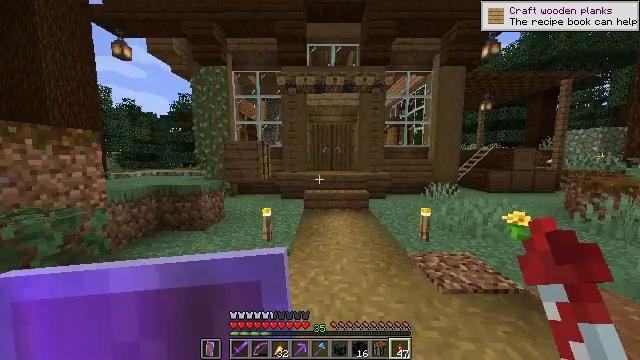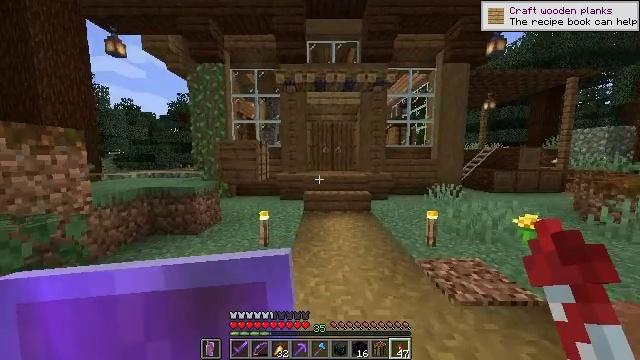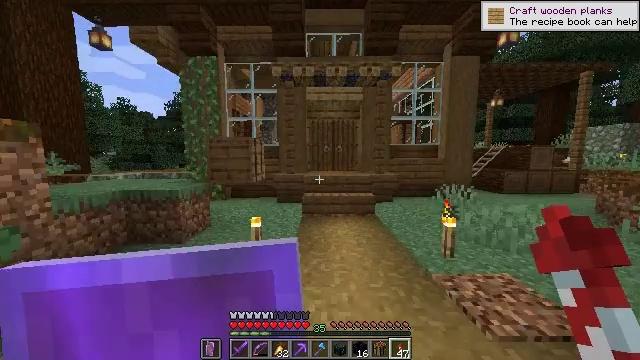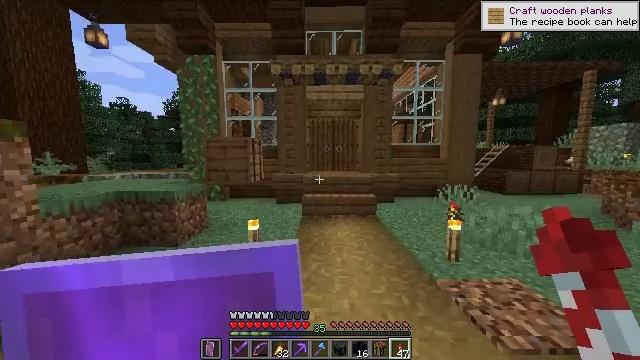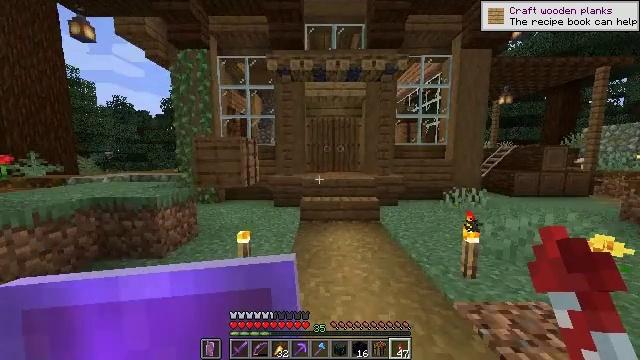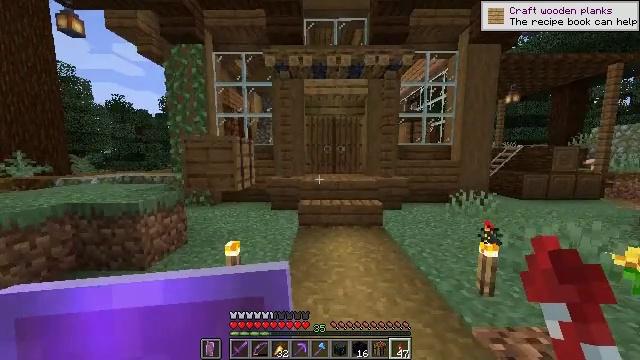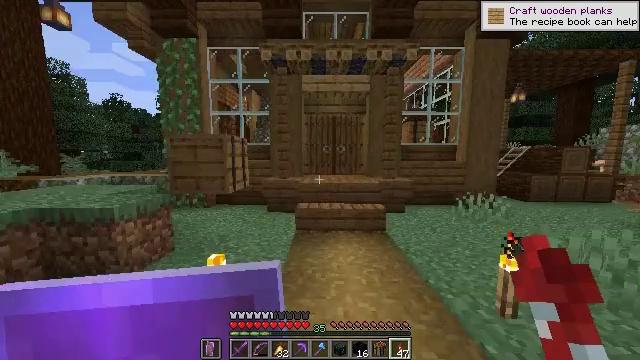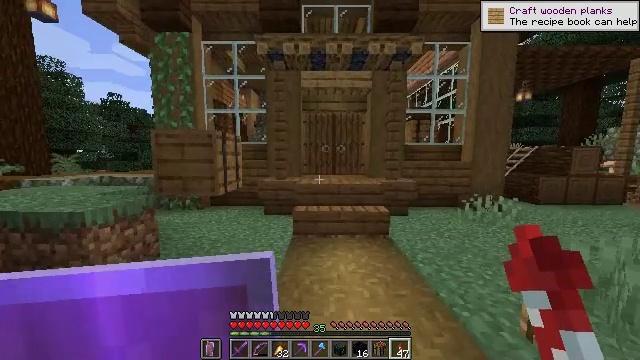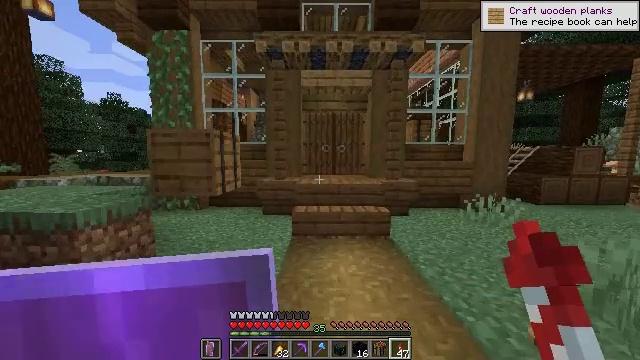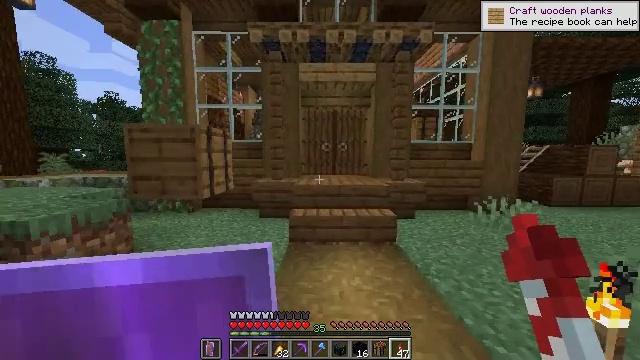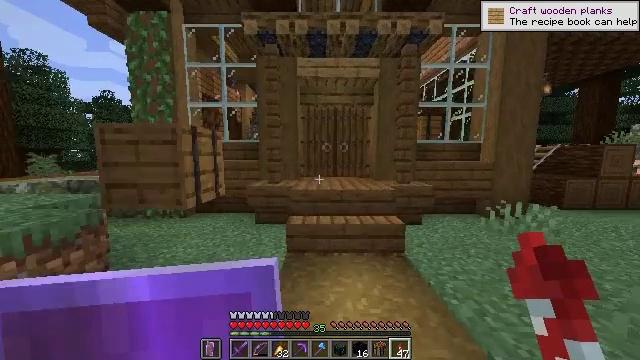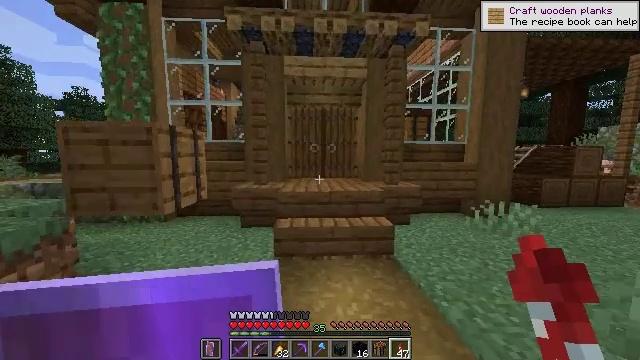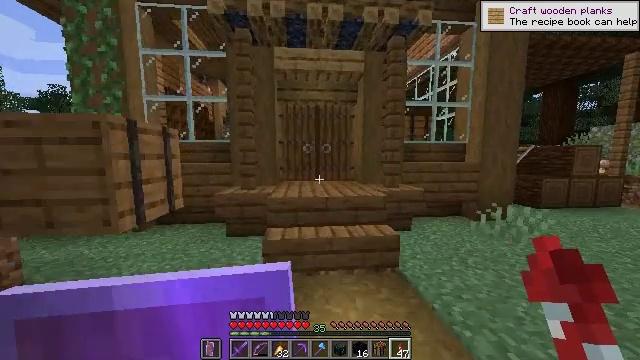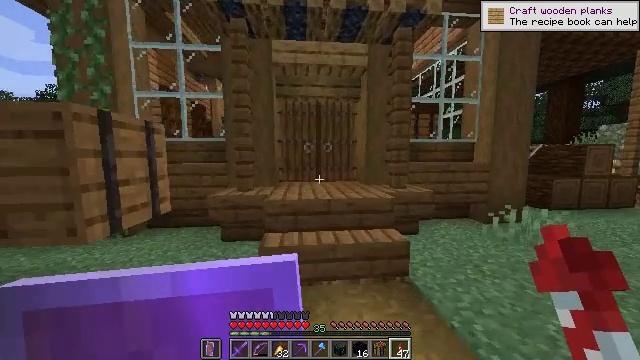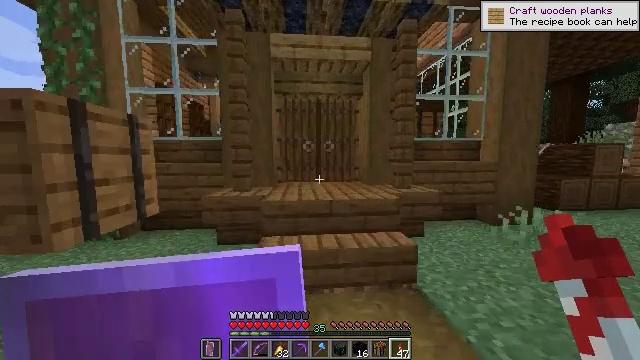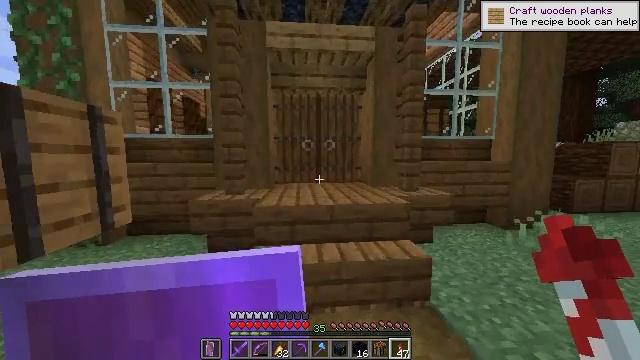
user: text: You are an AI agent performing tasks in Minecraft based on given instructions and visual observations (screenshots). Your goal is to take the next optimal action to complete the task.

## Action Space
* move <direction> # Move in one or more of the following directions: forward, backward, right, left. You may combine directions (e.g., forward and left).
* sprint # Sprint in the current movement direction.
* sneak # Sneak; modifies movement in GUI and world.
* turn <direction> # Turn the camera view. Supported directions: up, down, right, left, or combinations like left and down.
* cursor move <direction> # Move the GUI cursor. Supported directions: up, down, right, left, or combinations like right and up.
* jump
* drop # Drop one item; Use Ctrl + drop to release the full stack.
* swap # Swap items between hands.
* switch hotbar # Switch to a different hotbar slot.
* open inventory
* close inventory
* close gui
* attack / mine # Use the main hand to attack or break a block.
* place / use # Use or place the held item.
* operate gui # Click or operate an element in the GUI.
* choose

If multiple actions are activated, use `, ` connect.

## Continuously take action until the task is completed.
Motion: motion action
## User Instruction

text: Obtain a light gray carpet from the crafting table.
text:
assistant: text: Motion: move forward, sprint, attack / mine
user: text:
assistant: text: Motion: move forward, sprint, attack / mine
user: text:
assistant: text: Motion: move forward, sprint, attack / mine
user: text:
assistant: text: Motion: move forward, sprint, attack / mine
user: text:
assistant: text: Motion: move forward, sprint, attack / mine
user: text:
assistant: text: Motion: move forward, sprint, attack / mine
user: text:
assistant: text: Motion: move forward, sprint, attack / mine
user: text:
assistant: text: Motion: move forward, sprint, attack / mine
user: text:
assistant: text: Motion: move forward, sprint, attack / mine
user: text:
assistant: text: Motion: move forward, sprint, attack / mine
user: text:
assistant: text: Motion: move forward, sprint, turn right, attack / mine
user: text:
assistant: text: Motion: move forward, sprint, turn right, attack / mine
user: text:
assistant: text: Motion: move forward, sprint, attack / mine
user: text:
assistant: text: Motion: move forward, sprint, attack / mine
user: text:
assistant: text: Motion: move forward, sprint, attack / mine
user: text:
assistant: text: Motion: move forward, sprint, attack / mine
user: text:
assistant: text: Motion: move forward, sprint, attack / mine
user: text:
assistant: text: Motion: move forward, sprint, attack / mine
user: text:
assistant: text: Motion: move forward, sprint, attack / mine
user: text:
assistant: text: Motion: move forward, sprint, attack / mine
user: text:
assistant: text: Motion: move forward, sprint, attack / mine
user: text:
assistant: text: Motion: move forward, sprint, turn left, attack / mine
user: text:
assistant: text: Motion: move forward, sprint, turn left, attack / mine
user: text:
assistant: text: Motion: move forward, sprint, turn left, attack / mine
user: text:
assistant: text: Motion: move forward, sprint, turn left, attack / mine
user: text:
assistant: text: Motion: move forward, sprint, turn left, attack / mine
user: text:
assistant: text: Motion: move forward, sprint, attack / mine and use / place
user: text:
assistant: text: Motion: move forward, sprint, attack / mine and use / place
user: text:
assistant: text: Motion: move forward, sprint, attack / mine
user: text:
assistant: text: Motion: move forward, sprint, attack / mine